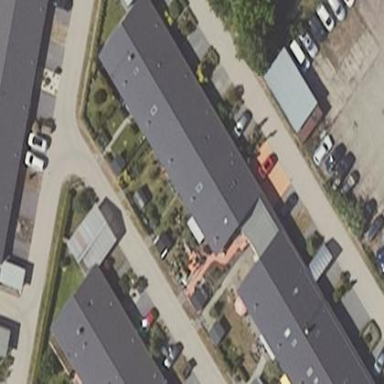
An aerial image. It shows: Terrace building.